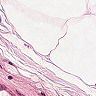
Metastatic tissue present: no